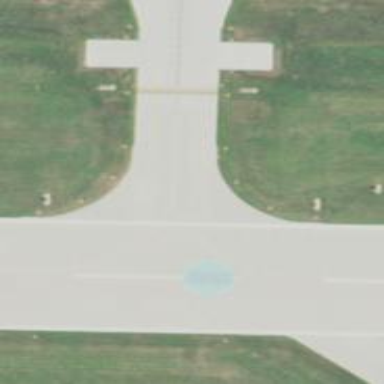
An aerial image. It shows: Image of taxiway at airport.